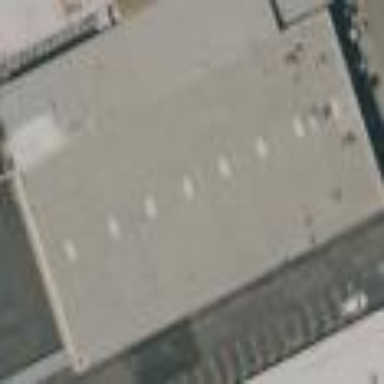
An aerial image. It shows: Industrial building.